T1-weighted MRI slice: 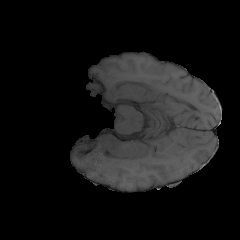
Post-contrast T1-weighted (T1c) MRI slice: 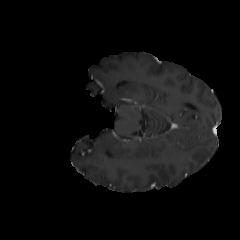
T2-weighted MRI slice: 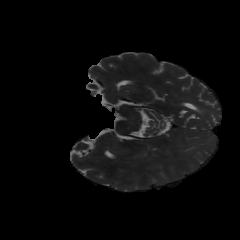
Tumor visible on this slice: no